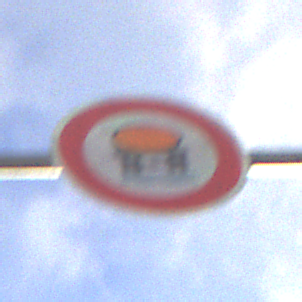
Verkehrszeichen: VerbotFahrzeugeWassergefaehrdenderLadung
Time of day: SunriseSunset
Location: Outdoor (Nature)
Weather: PartlyCloudy
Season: NotSpecified
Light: Natural